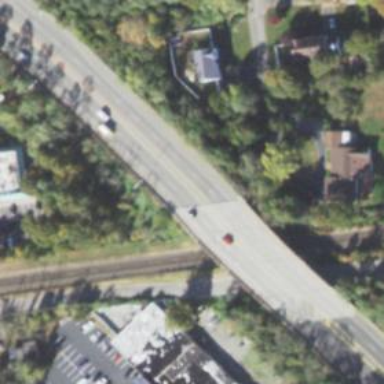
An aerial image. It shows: Bridge for trunk highway with expressway access.